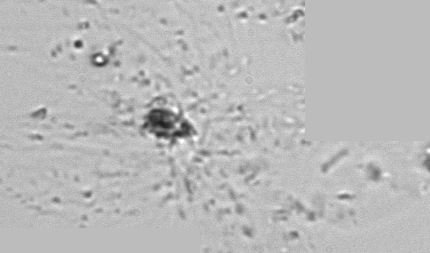
Label: Phaeocystis_debris